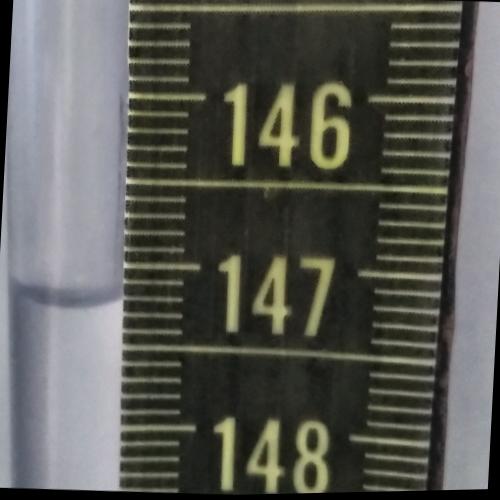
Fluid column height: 147.2 cm